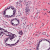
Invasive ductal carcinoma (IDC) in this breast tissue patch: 0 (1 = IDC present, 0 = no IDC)